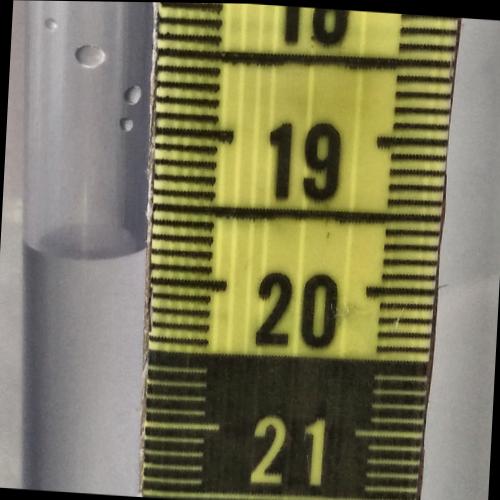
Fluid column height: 19.8 cm